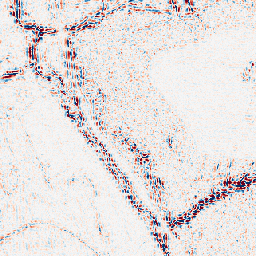
Category: wavelet
Decomposition family: wavelet_dwt
Decomposition parameters: wavelet: coif2
level: 2
Upsampling method: area
Upsampling parameters: scale: 8
Upsampling scale: 8